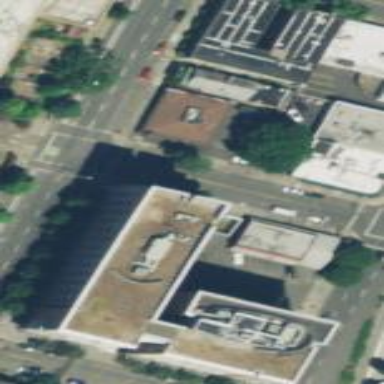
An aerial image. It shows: Building.